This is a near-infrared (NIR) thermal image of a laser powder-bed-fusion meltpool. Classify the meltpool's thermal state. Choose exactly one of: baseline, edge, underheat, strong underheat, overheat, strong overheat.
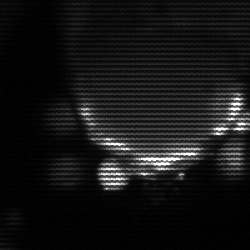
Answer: edge